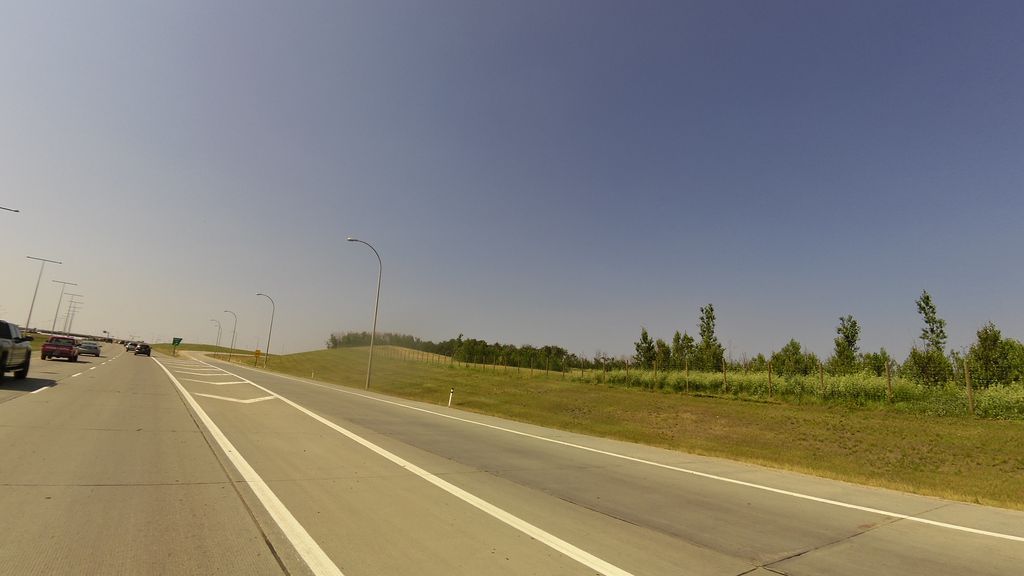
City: edmonton